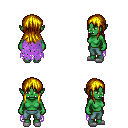
a pixel art fantasy rpg character, female body template, orc, green skin, maroon tattered cape, teal pants, blonde unkempt hairstyle, white slippers, four views (front, back, left, right), 2x2 character sprite sheet, small pixel art, hard edges, no anti-aliasing